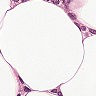
Metastatic tissue present: yes